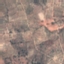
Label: PermanentCrop